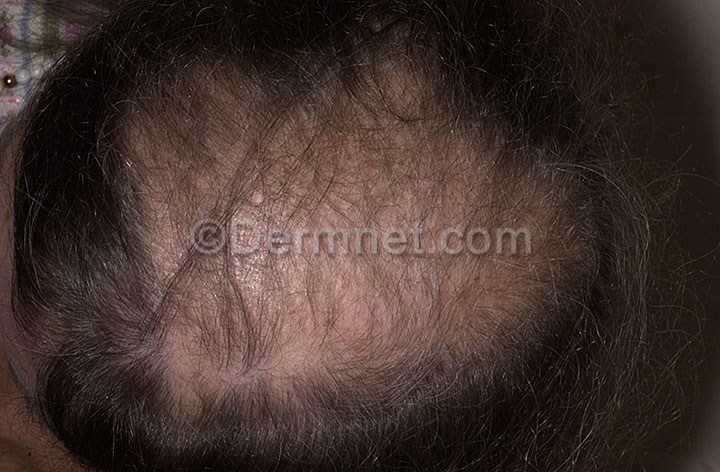
Disease: Hair Loss Photos Alopecia and other Hair Diseases